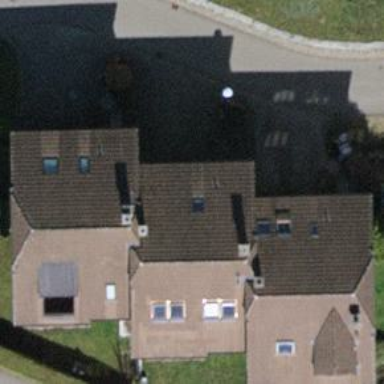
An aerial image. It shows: Gabled terrace building with the roof oriented across.